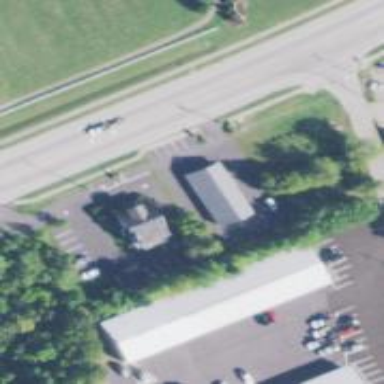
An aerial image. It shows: Veterinary facility.